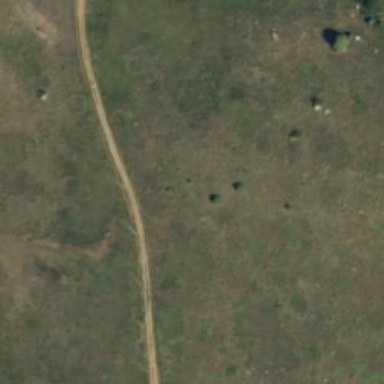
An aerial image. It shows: Path.